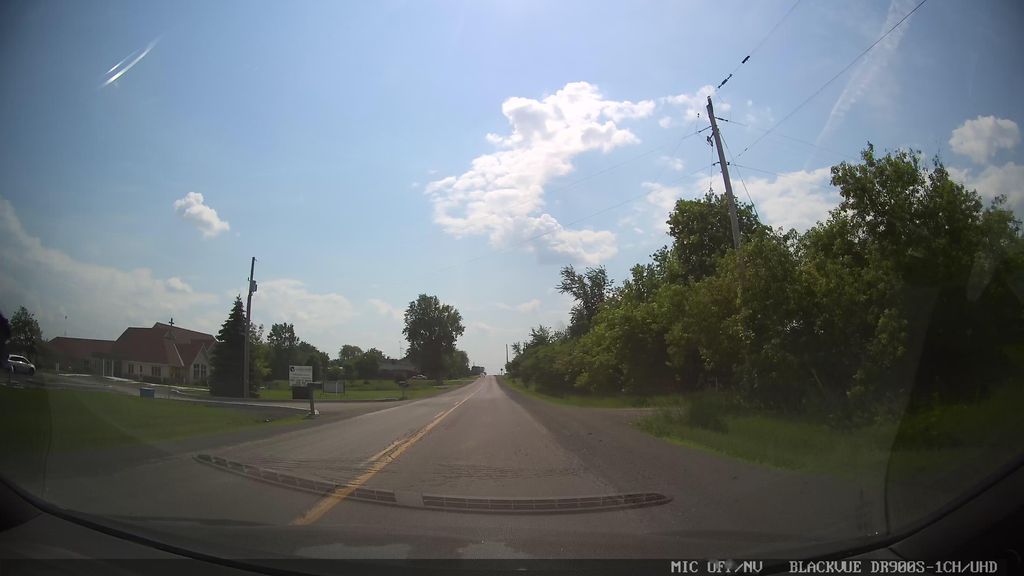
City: ottawa-gatineau